Aerial crown-view tile of a tropical tree (Barro Colorado Island, Panama), acquired 20241014:
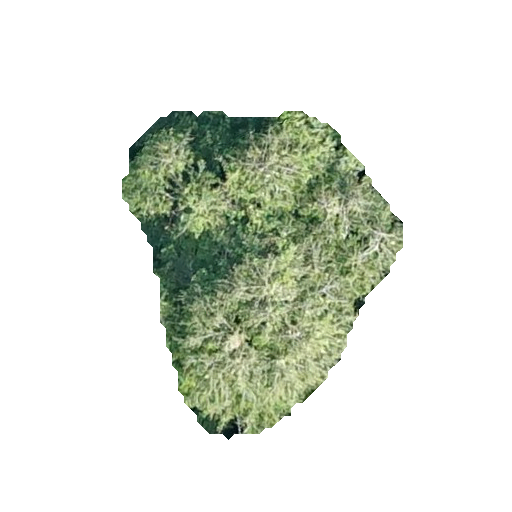
Species: Quararibea stenophylla
GBIF accepted scientific name: Quararibea stenophylla
Crown area: 96.416 m²